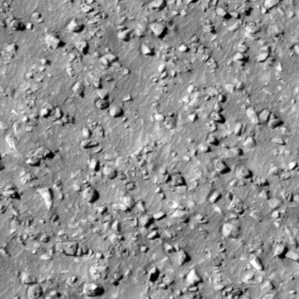
Label: non_frost